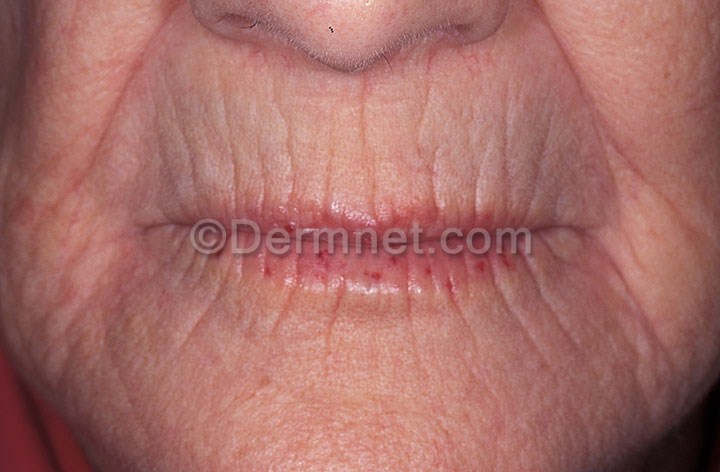
Disease: Lupus and other Connective Tissue diseases